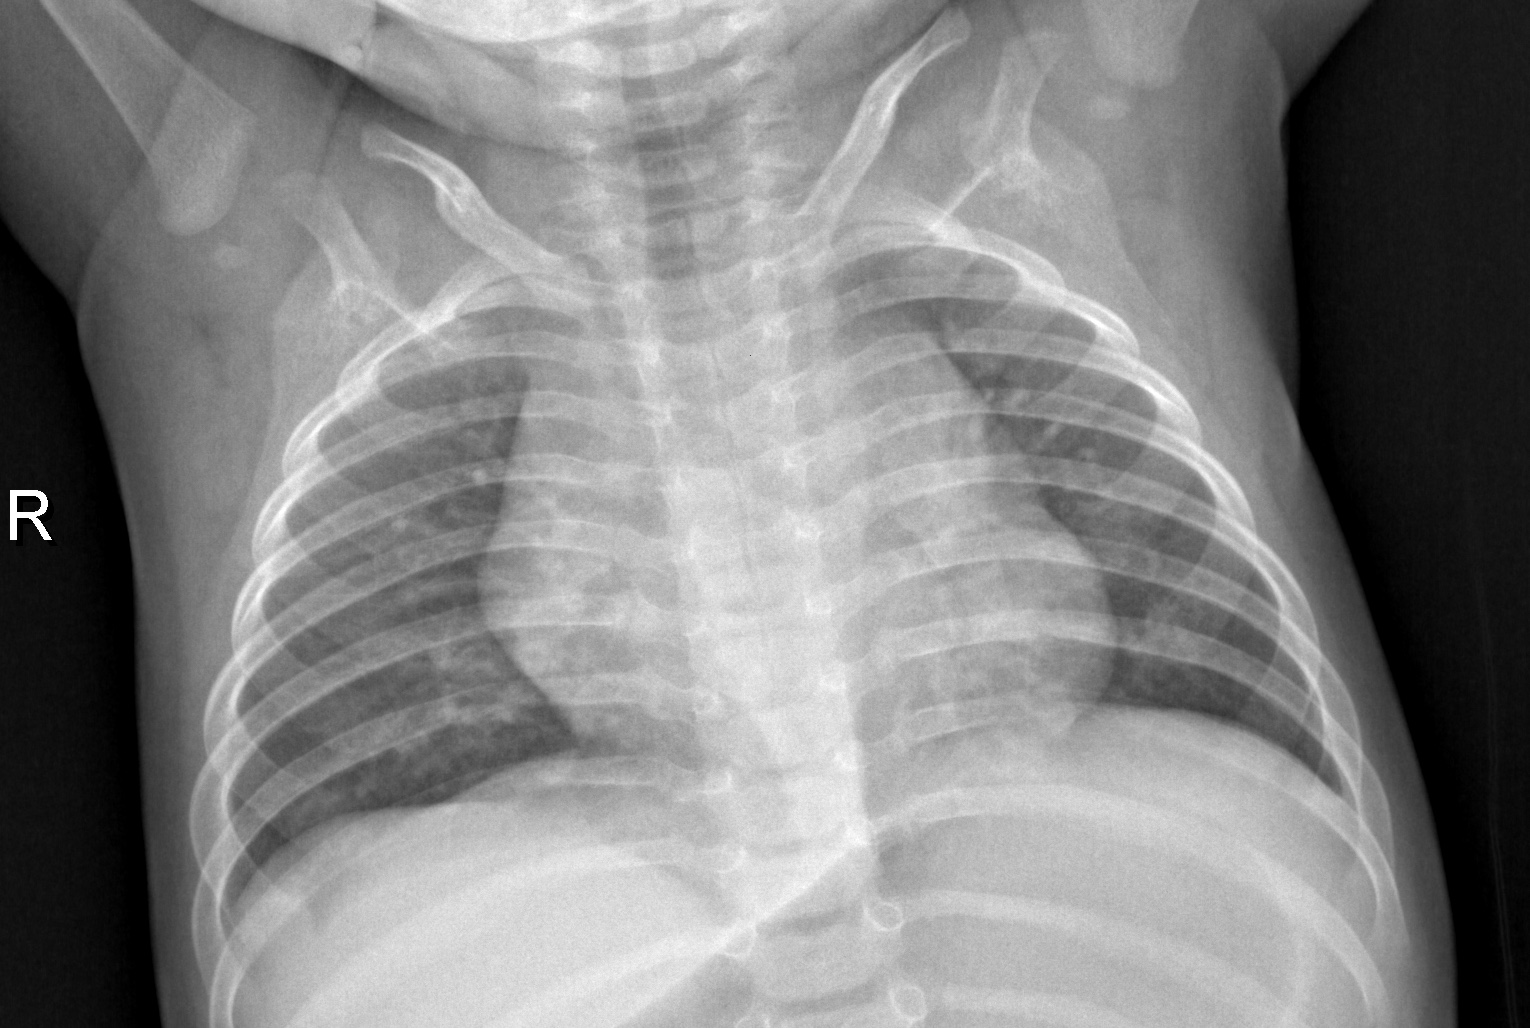
Diagnosis: NORMAL